Question: I am either missing something or I have been working too much today. I have a knockout observable set to type number. When I initialize it to null, the textbox in HTML is defaulting to 0. I want the textbox to be empty.
'''
<div class="form-group">
<label for="price">Price:</label><i class="required"></i>
<input id="price" type="text" class="form-control" data-bind="value: productPrice" />
</div>
'''
'''
productPrice: KnockoutObservable<number>;
this.productPrice = ko.observable(null)
'''

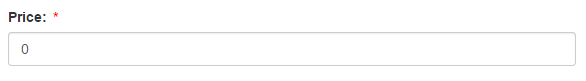
Answer: That code works fine. You can see the demo here :
<URL>
'''
<div class="form-group">
<label for="price">Price:</label><i class="required"></i>
<input id="price" type="text" class="form-control" data-bind="value: productPrice" />
</div>
'''
JS
'''
// Here's my data model
var ViewModel = function() {
this.productPrice = ko.observable(null);
};
ko.applyBindings(new ViewModel()); // This makes Knockout get to work
'''
# Solution:
You have other javascript that sets it to '0'.